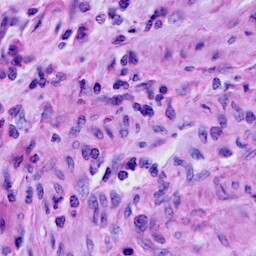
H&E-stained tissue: Cervix